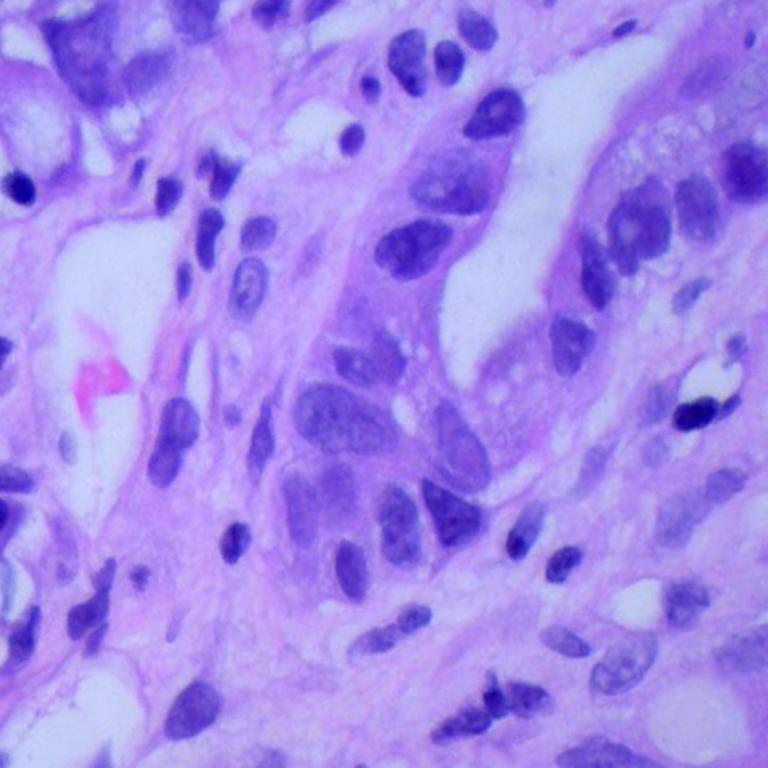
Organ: lung
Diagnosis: adenocarcinomas